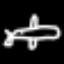
Label: airplane